Question: In my Vaadin UI, I have the following scenario:

In other words, there are two tables:
- -
The final requirement precludes the tables having the same 'Container' (in my understanding, which might be wrong).
What I've done currently is that I attach an 'ItemSetChangeListener' and a 'ValueChangeListener', and use the events to update the data accordingly.
Here's the current crude implementation (in Scala actually, but I hope it's readable enough, if not, please comment) :
'''
class DataTableSynchronizer(val master: Table, val slave: Table) extends ItemSetChangeListener with ValueChangeListener {
def init():Unit = {
master.addItemSetChangeListener(this)
containerMaster.addListener(this.asInstanceOf[ValueChangeListener])
}
private def containerOf(t: Table) = t.getContainerDataSource().asInstanceOf[IndexedContainer]
private def containerMaster = containerOf(master)
private def containerSlave = containerOf(slave)
override def containerItemSetChange(event: ItemSetChangeEvent) {
//handling
//remove all items that have been deleted
for(toDel <- containerSlave.getItemIds().filterNot(containerMaster.containsId(_))) {
containerSlave.removeItem(toDel)
}
//add new items to the start
for(toAdd <- containerMaster.getItemIds().filterNot(containerSlave.containsId(_))) {
containerSlave.addItem(toAdd)
}
slave.validate();
}
override def valueChange(event: ValueChangeEvent) = {
updateValuesInResults()
}
private def updateValuesInResults(): Unit = {
//update all values in the "slave" table from the "master" table
for((itemData,itemResults) <- containerMaster.getItemIds().map(id => (containerMaster.getItem(id),containerSlave.getItem(id)))) {
for(propId <- itemData.getItemPropertyIds()) {
itemResults.getItemProperty(propId).asInstanceOf[Property[Any]].setValue(itemData.getItemProperty(propId).getValue().asInstanceOf[Any])
}
}
}
}
'''
However, my problem is that , which is not happening due to the relevant events being sent only after some operation completes (a row is added, etc.).
How do I solve this, i.e. The only idea I had was to use an 'ActionListener' mapping all the keys, but that screams "abuse".
I realize doing this through the server-side is less efficient, but this is not a concern in my case. However, client-side-based answers are OK as well, of course.
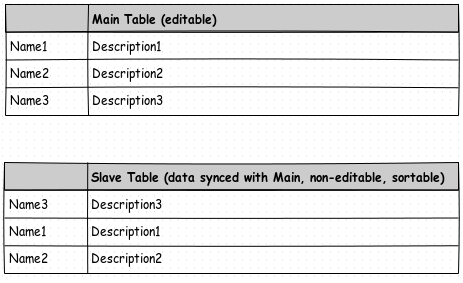
Answer: You can set the TextChangeEventMode of the editor to EAGER and process single keystrokes in the event listener:
'''
TextField textField = ...;
textField.setTextChangeEventMode(TextChangeEventMode.EAGER);
textField.addTextChangeListener(new TextChangeListener() {
@Override
public void textChange(TextChangeEvent event) {
String text = event.getText();
// sync with other component
}
});
'''